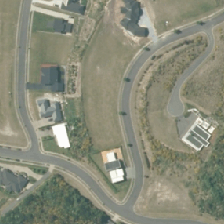
Land cover: urban_build_up